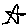
Label: star